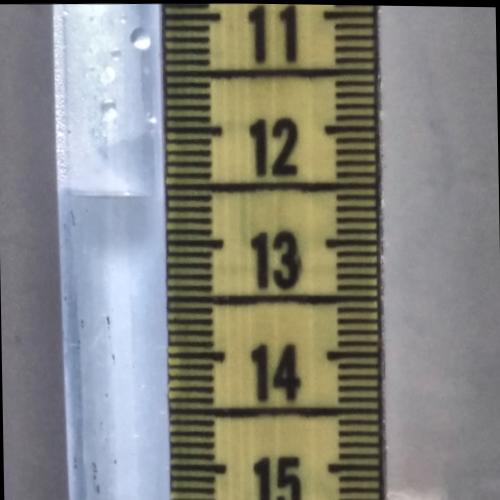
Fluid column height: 12.6 cm